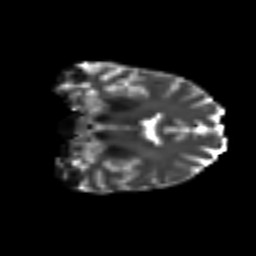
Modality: T2w
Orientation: coronal
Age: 29
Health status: ill
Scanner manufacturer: philips
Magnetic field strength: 3 T
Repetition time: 9 s
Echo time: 0.127 s